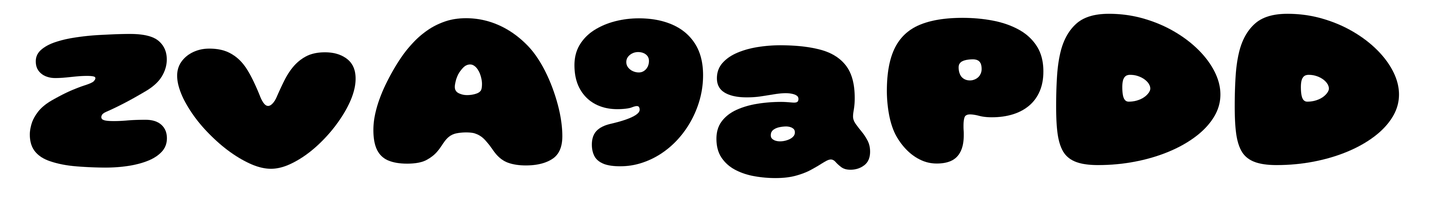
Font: Gluten_Black